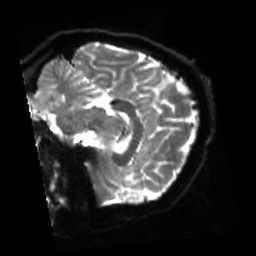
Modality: sbref
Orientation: sagittal
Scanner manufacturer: siemens
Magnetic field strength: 3 T
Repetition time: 4 s
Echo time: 0.0594 s